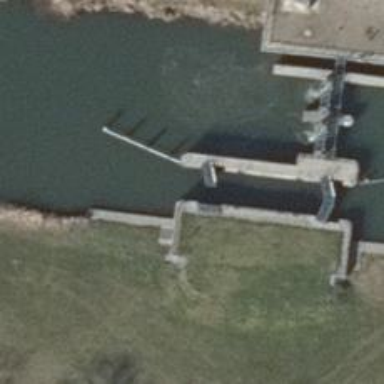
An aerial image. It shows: Lock gate on waterway.